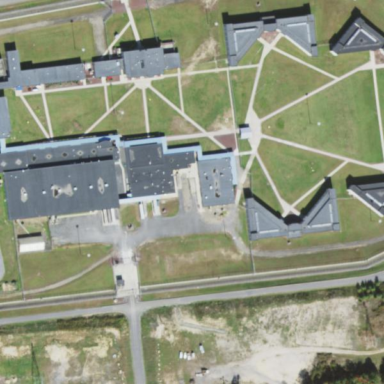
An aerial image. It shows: Prison.